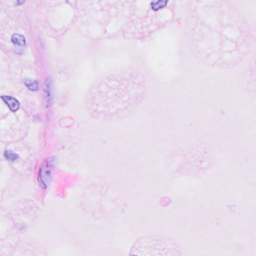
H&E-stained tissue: Breast